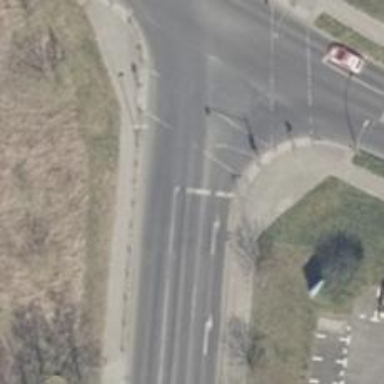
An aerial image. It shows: Road with traffic signals.